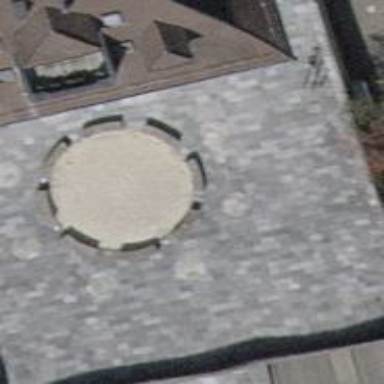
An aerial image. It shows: Concrete bench.